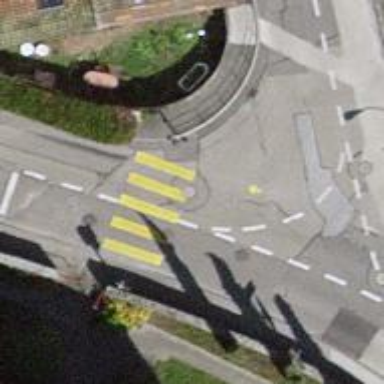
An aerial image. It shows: Uncontrolled zebra crossing with zebra markings.